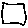
Label: square